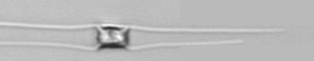
Label: Chaetoceros_similis